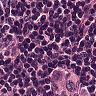
Metastatic tissue present: yes